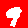
Digit: 9